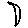
Label: moon